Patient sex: F
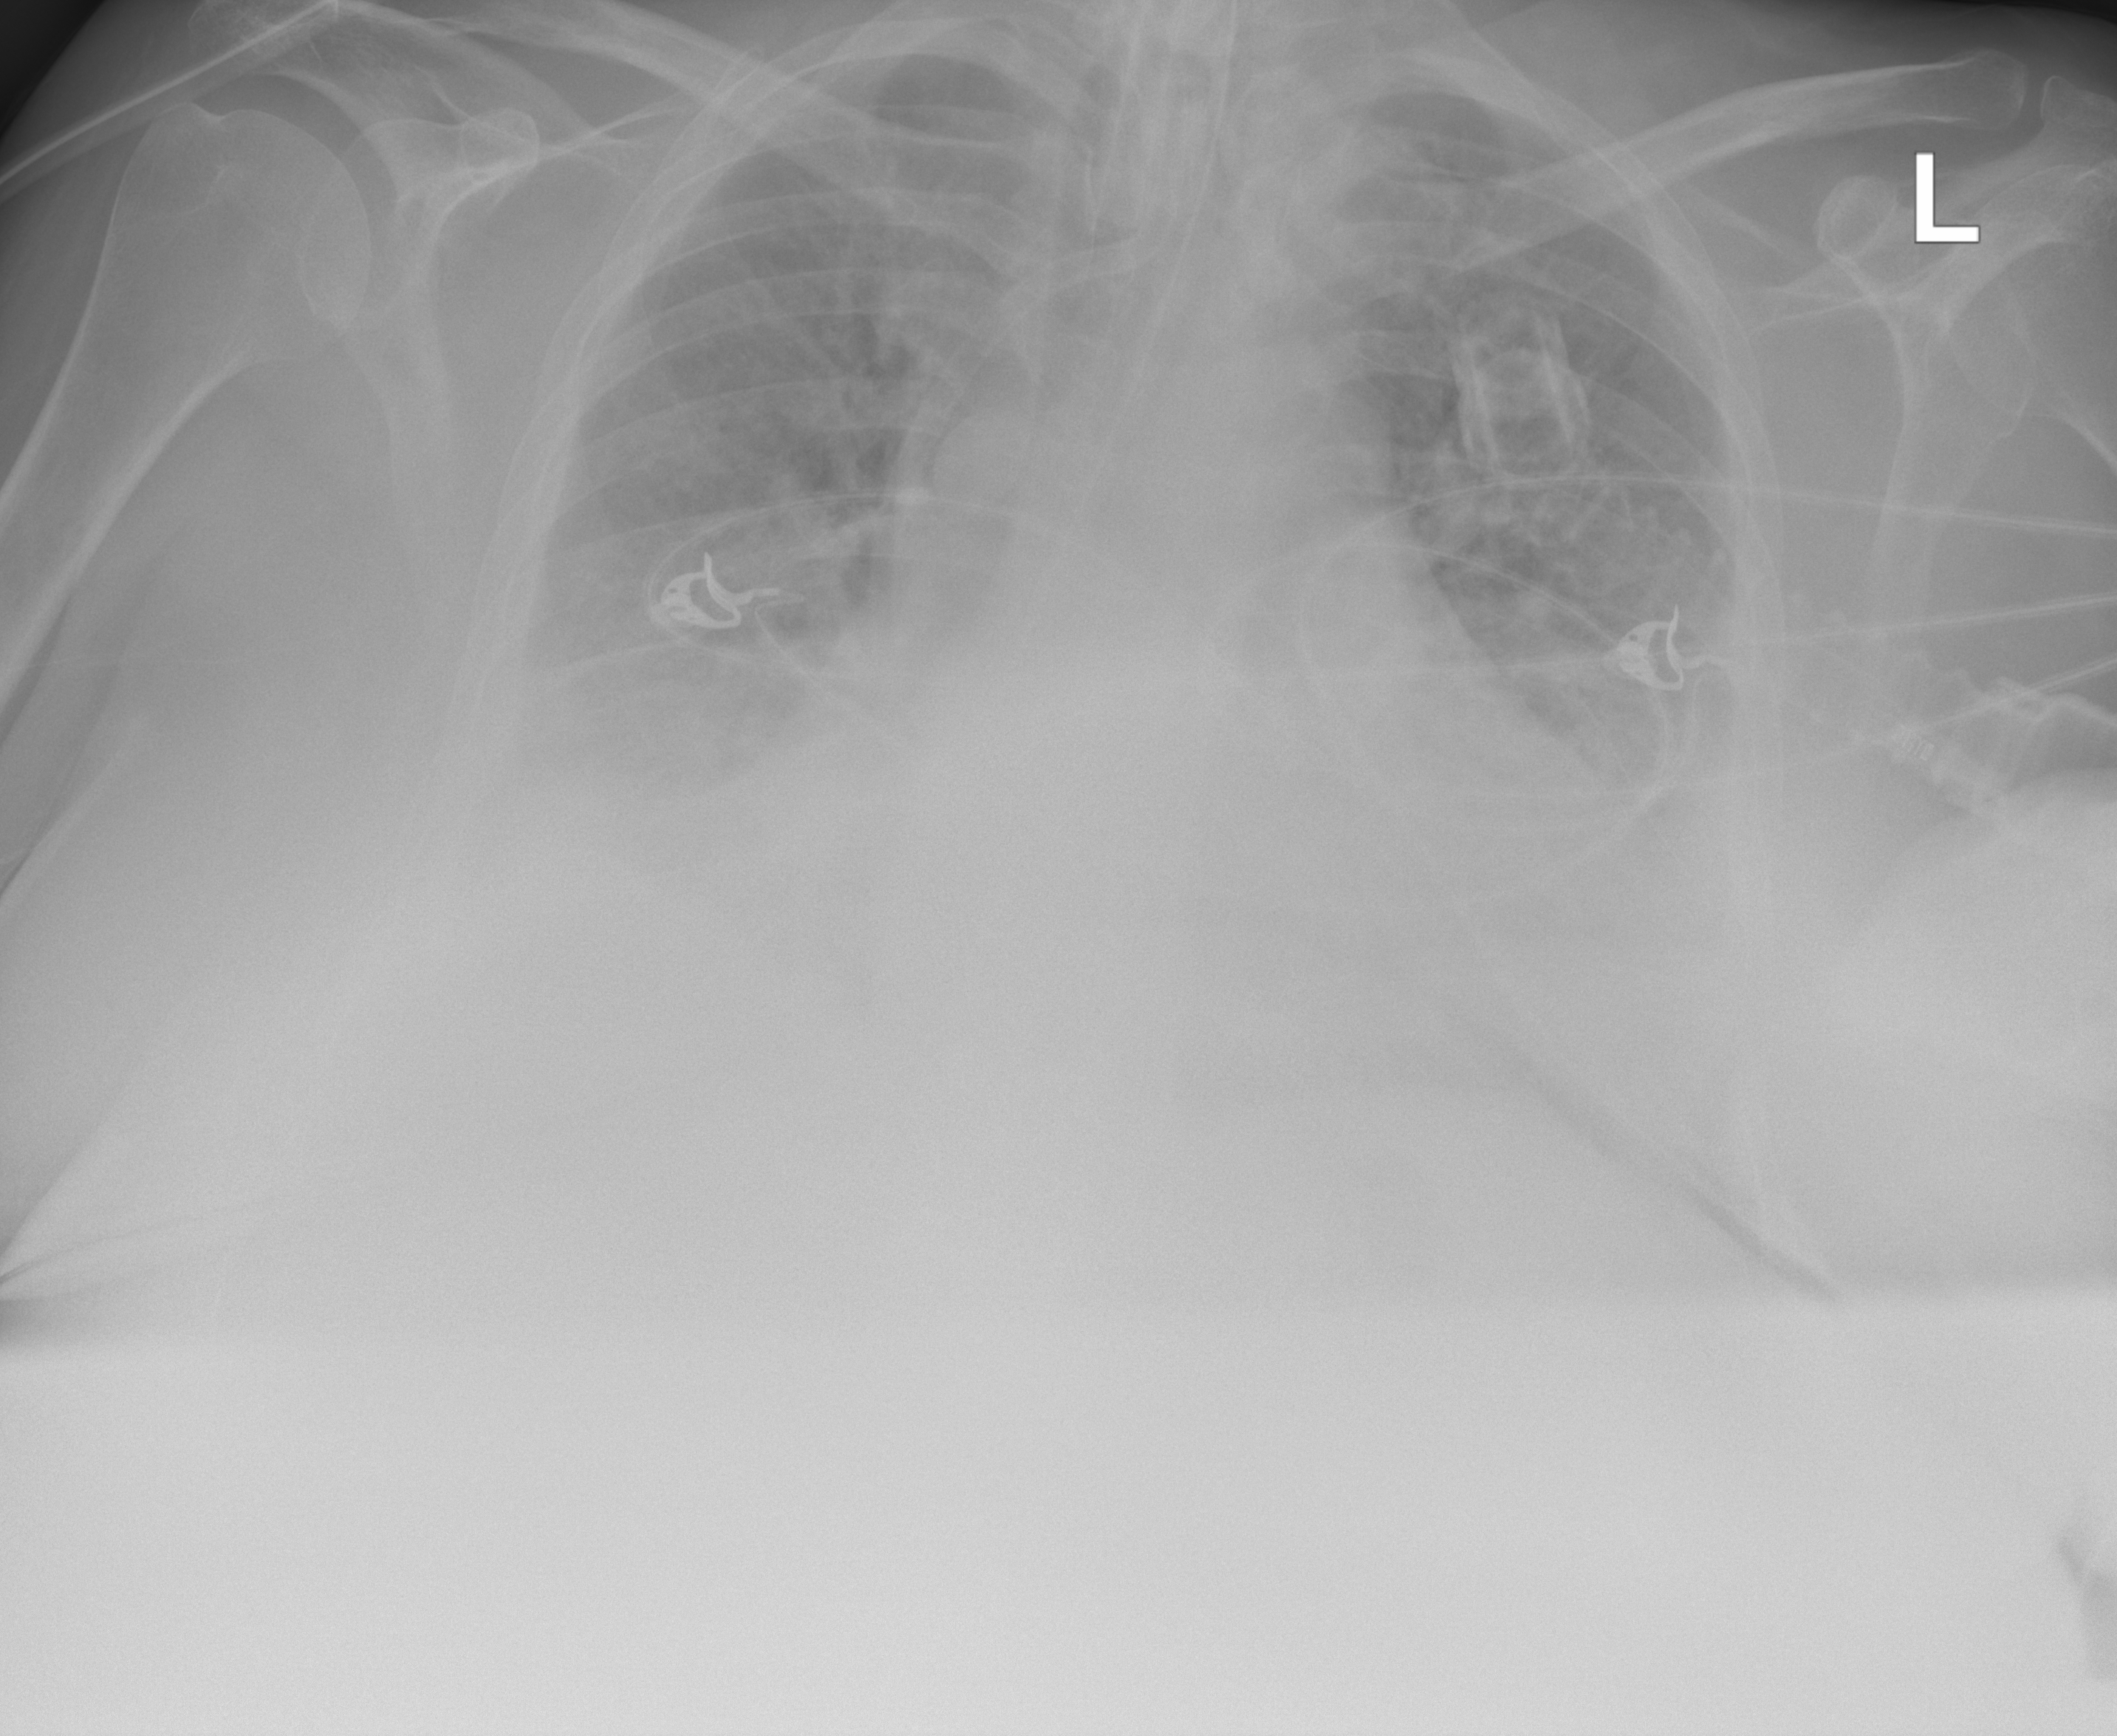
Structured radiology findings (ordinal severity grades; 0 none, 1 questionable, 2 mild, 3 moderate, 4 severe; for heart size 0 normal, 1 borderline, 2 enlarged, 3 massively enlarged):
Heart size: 2
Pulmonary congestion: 2
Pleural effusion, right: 2
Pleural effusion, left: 2
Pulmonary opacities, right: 2
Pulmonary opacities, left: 2
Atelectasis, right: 2
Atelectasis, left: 2